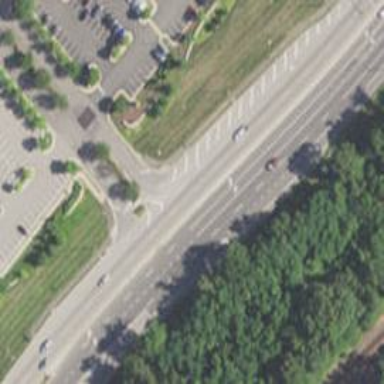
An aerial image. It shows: Marked crossing on the road.